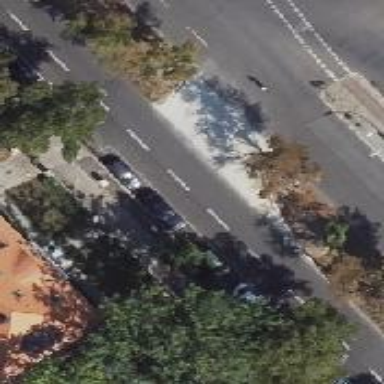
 featuring right lane designated for parking."